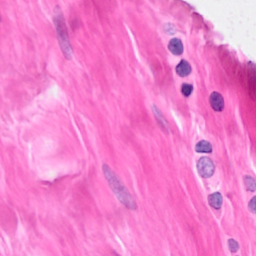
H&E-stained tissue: Breast